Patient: sex M, age 47
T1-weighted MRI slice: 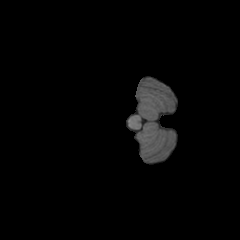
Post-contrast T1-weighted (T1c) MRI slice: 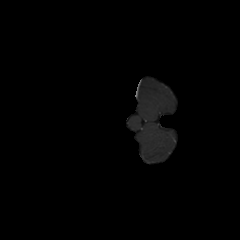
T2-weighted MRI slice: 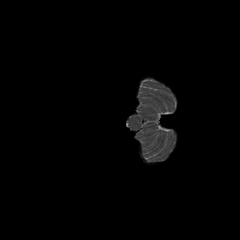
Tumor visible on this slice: no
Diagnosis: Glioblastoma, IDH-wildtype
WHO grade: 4